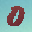
Label: 0